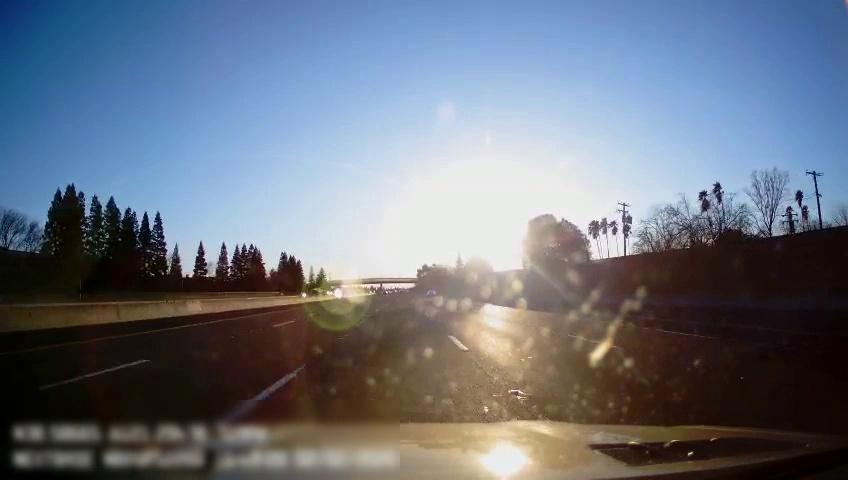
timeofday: Day
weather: Sunny
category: Drivable Space
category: Vehicles | Car
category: Lanes | Alternate Lane
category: Lanes | Alternate Lane
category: Lanes | Current Lane
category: Lanes | Current Lane
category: Lanes | Alternate Lane
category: Lanes | Alternate Lane
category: Lanes | Alternate Lane